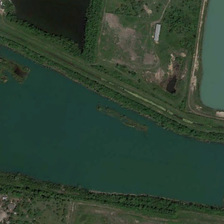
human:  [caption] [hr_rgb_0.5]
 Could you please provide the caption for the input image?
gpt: many green trees are around a polygonal pond .

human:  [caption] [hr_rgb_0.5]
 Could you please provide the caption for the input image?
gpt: many green trees are around a polygonal pond .

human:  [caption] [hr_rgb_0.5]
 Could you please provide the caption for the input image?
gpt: many green trees are around a polygonal pond .

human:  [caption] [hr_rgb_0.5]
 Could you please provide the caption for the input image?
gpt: many green trees are around a polygonal pond .

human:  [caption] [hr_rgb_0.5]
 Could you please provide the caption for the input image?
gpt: many green trees are around a polygonal pond .